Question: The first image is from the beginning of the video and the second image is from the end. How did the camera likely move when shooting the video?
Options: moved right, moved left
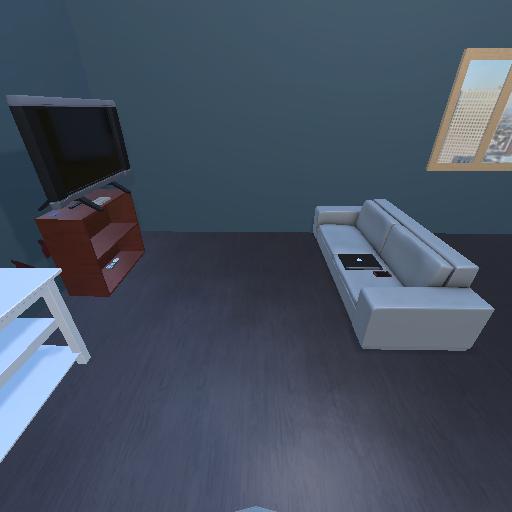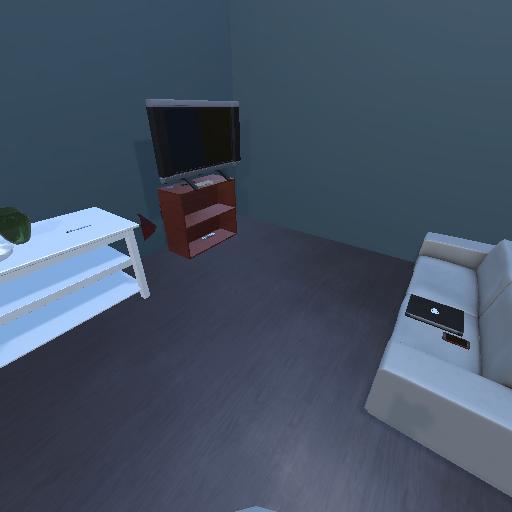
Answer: moved right